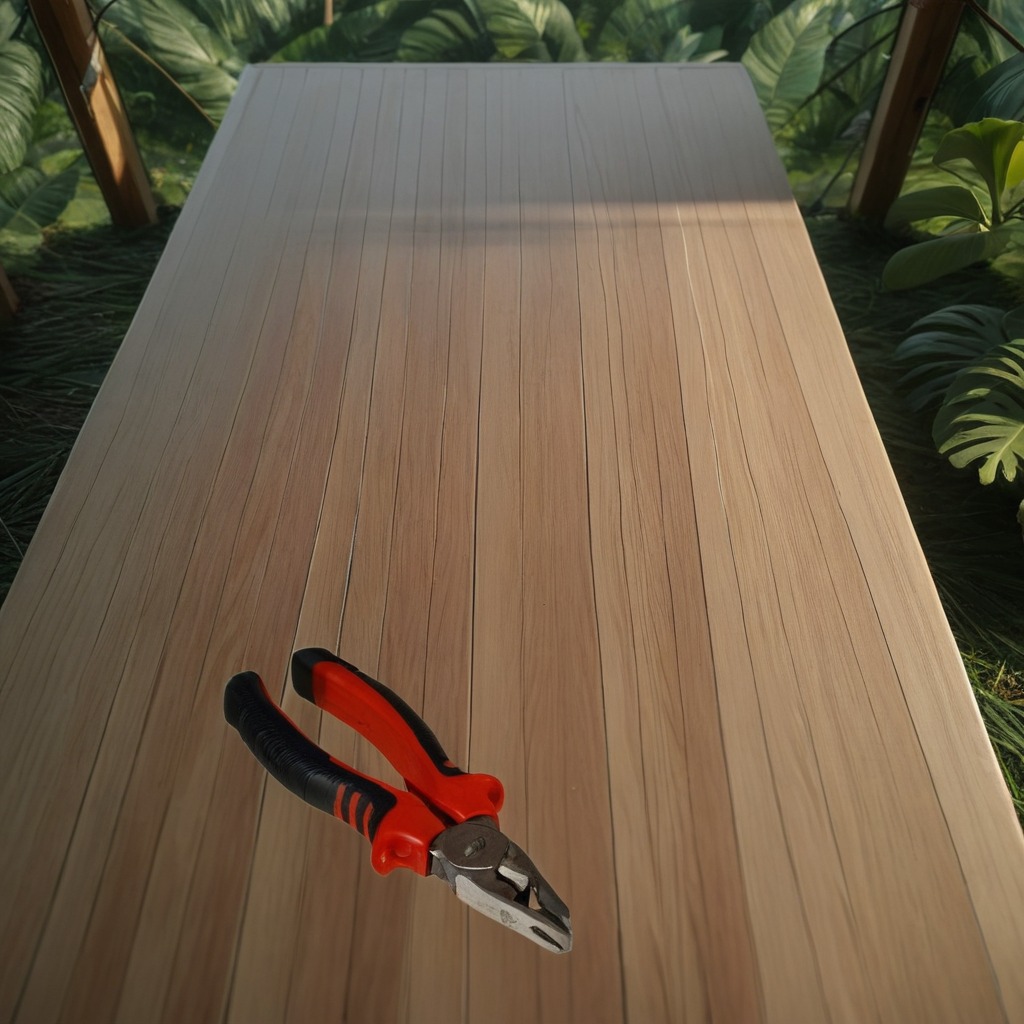
A plier is lying on a wooden table inside a jungle field workshop tent.